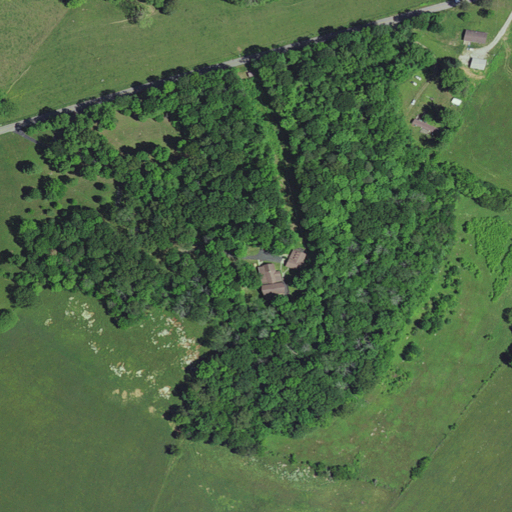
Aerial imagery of mountain in Kentucky named Harrison Knob containing deciduous forest, pasture, open development, mixed forest, and low intensity development